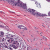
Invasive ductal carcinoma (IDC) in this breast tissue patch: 0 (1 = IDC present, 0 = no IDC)